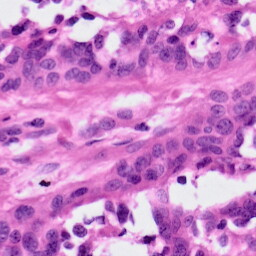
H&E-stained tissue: Ovarian